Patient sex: M
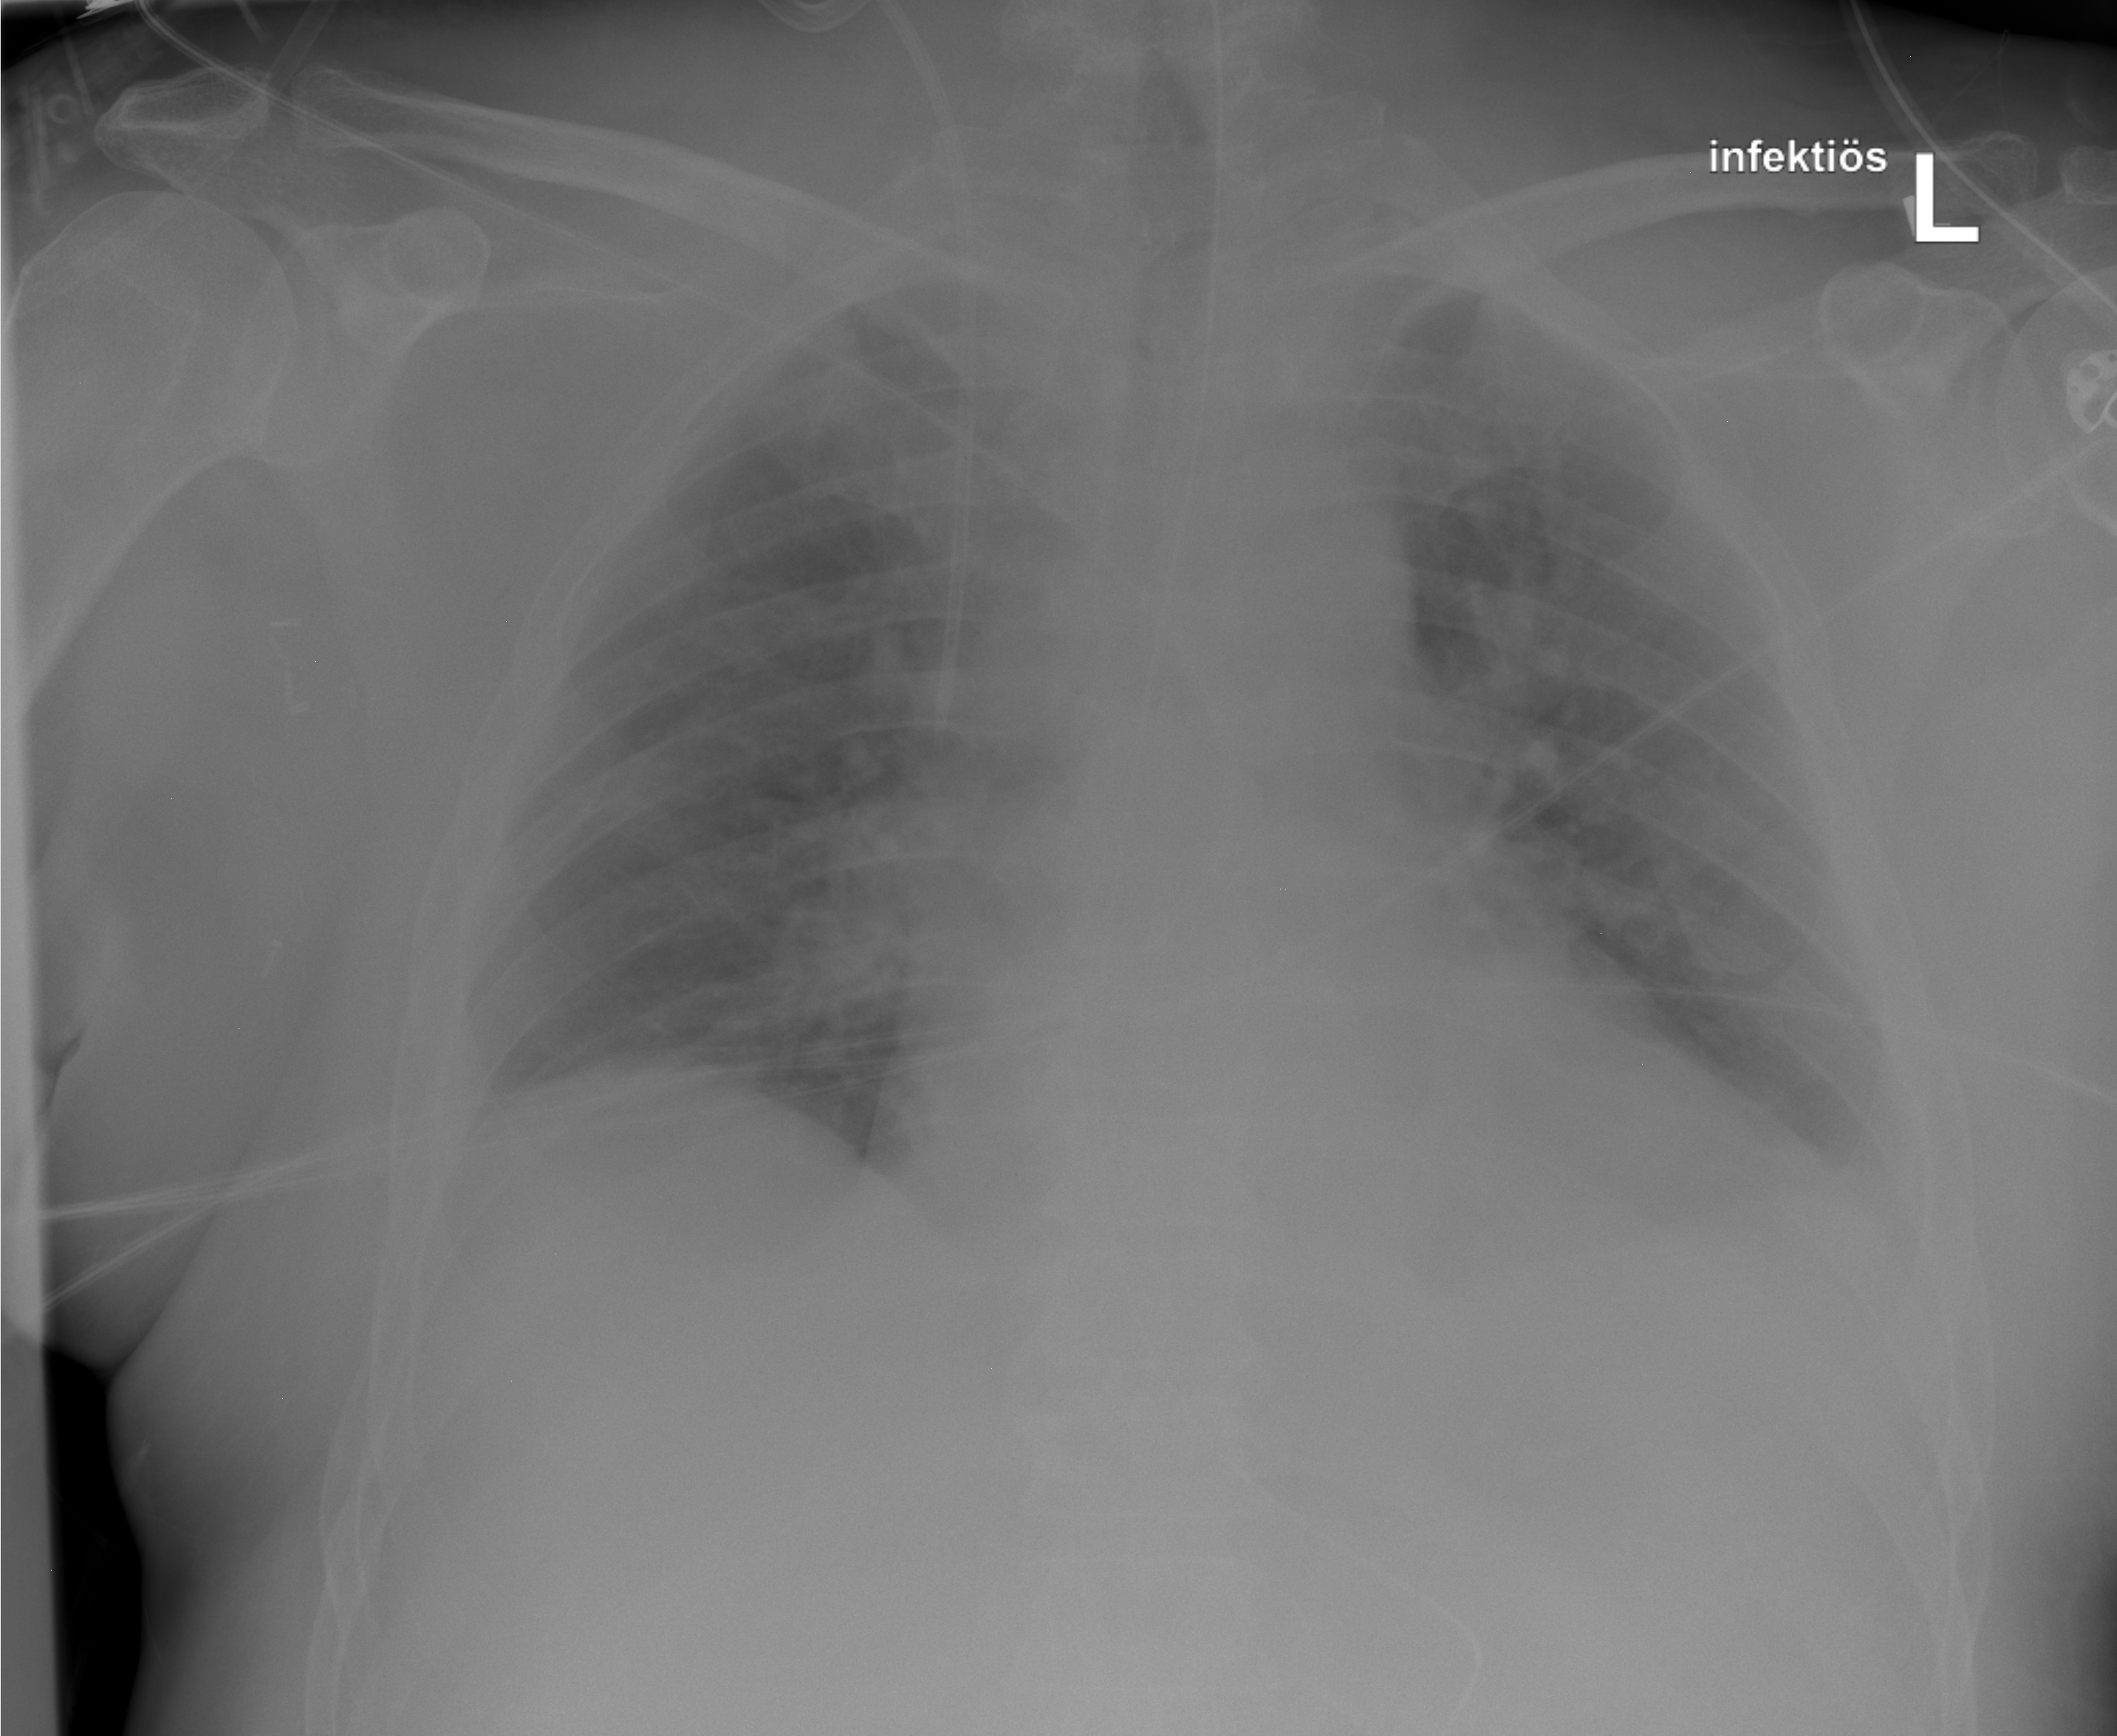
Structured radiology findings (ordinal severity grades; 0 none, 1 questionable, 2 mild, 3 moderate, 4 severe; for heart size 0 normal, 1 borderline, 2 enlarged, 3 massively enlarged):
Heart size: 1
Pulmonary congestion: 2
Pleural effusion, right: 0
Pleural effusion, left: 1
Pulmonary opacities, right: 0
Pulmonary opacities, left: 0
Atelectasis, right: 0
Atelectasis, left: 0